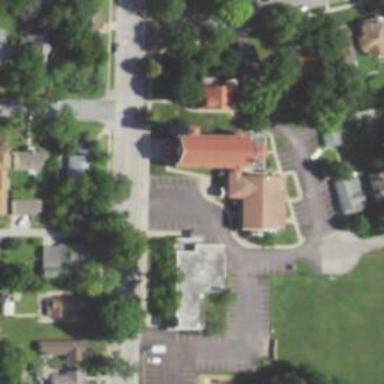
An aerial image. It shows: Building that serves as place of worship.